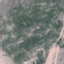
Land use / land cover: HerbaceousVegetation